Field crop: maize
Growth stage: 2
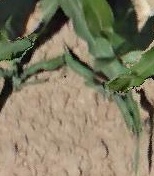
Species: maize